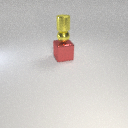
small yellow metal cylinder above large red metal cube